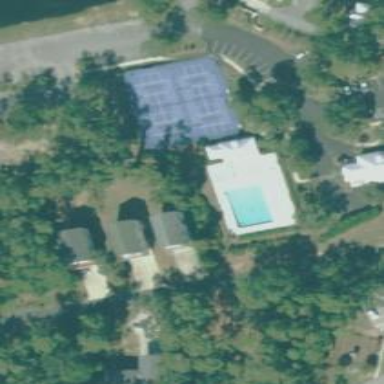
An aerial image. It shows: Swimming pool located in leisure land.